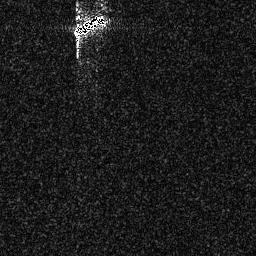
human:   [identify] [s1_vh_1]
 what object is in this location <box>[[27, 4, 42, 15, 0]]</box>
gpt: <ref>1 medium ship at the top</ref>